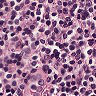
Metastatic tissue present: no